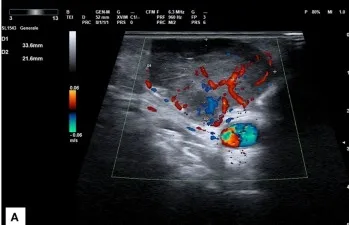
Ultrasound scan of a locally recurrent neck lesion in right supraclavicular region. (A) Imaging before lenvatinib start.
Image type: radiology (ultrasound)